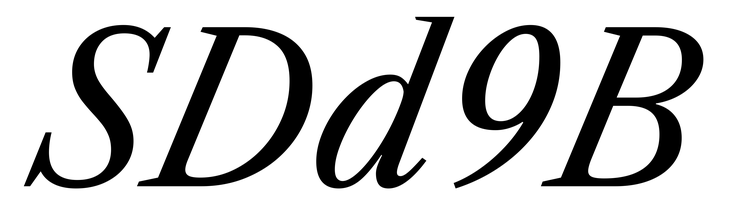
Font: LibreCaslonText-Italic_Italic